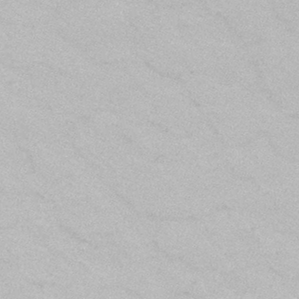
Label: frost